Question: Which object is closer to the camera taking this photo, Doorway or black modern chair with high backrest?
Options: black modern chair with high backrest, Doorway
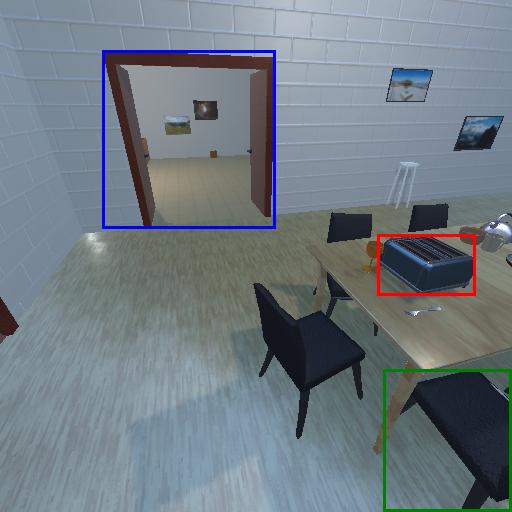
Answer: black modern chair with high backrest